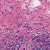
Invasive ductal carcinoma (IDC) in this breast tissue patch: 1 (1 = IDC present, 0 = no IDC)